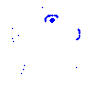
Particle: electron